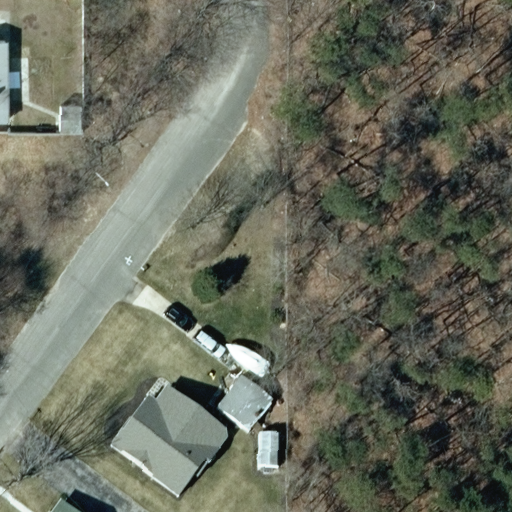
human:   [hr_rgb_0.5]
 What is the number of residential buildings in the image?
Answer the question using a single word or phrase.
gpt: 3

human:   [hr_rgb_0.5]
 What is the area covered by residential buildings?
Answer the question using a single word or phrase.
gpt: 440m2

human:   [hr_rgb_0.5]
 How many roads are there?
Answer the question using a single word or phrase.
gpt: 1

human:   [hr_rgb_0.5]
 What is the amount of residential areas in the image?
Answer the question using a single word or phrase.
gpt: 1

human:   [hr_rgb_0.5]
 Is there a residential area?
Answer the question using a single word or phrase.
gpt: yes

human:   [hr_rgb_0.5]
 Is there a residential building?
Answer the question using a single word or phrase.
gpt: yes

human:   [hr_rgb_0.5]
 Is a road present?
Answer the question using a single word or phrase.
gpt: yes

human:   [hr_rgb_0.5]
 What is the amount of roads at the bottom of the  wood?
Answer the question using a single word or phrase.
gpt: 1

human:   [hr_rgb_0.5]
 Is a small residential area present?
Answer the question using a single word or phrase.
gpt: no

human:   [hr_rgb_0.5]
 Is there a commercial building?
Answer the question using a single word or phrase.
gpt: no

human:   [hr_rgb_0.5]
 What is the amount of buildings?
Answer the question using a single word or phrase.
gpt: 5

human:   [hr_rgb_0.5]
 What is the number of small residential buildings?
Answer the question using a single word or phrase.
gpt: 0

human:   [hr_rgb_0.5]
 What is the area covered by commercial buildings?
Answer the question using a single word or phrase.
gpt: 0m2

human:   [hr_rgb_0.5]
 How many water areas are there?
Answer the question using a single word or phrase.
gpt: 0

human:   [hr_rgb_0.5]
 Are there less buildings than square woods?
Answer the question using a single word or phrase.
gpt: no

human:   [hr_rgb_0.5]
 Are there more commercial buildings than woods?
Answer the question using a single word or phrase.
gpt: no

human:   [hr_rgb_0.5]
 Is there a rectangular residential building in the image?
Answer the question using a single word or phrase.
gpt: yes

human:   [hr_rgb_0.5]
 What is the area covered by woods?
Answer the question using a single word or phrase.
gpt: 6505m2

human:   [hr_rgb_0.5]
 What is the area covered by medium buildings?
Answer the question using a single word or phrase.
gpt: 440m2

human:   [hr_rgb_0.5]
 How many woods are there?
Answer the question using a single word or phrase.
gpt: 1

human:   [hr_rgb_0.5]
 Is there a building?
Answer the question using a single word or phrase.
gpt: yes

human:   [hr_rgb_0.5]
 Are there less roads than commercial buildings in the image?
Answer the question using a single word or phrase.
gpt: no

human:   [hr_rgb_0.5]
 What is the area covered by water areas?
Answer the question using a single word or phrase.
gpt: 0m2

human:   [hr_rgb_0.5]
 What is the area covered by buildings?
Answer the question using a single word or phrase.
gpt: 504m2

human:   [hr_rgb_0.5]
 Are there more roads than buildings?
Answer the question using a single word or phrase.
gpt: no

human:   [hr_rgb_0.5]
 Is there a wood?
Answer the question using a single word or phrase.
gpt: yes

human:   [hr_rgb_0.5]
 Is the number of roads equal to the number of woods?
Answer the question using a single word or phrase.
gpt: yes

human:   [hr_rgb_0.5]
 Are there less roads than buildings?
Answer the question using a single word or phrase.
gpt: yes

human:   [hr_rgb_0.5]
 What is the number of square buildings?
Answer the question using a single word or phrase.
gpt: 0

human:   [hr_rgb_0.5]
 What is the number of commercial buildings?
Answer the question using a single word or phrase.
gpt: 0

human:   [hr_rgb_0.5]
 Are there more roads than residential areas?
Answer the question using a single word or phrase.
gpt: no

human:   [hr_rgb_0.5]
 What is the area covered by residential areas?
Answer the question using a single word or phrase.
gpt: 4525m2

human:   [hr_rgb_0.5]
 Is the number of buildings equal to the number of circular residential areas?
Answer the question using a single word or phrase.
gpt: no

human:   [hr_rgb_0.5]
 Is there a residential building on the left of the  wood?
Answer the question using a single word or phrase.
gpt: yes

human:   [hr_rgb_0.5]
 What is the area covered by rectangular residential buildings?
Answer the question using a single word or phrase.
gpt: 129m2

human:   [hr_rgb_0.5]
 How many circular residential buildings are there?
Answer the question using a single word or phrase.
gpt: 0

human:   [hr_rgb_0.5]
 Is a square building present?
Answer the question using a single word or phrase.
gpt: no

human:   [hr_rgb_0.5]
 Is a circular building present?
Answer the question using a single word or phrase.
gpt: no

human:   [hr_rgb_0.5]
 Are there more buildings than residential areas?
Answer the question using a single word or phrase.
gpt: yes

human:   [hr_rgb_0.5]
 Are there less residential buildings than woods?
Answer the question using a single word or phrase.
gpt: no

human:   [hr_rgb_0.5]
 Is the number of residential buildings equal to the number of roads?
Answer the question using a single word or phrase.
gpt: no

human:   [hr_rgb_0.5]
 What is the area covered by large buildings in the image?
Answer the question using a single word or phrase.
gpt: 0m2

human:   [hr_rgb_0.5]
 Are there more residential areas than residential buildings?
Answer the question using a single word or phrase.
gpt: no

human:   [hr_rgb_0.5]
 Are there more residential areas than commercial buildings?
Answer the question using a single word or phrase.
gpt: yes

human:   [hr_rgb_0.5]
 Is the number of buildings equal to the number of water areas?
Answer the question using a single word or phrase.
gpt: no

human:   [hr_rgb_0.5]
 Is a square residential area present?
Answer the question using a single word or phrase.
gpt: no

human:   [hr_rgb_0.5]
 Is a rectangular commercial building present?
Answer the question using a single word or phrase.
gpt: no

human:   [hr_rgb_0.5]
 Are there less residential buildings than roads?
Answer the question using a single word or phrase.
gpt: no

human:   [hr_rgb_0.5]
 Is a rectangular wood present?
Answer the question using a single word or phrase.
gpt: yes

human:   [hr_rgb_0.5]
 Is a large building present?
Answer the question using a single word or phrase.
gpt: no

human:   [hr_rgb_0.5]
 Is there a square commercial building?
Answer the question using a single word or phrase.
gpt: no

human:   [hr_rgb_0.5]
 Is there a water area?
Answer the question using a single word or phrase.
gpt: no

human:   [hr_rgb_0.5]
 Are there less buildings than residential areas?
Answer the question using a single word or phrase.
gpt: no

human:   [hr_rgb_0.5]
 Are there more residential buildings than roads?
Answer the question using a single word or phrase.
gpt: yes

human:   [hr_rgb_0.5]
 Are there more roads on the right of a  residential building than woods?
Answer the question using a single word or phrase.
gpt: no

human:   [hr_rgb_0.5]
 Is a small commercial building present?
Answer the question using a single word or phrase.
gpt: no

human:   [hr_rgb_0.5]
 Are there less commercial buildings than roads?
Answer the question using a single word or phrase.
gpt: yes

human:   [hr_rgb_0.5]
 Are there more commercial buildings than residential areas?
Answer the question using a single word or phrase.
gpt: no

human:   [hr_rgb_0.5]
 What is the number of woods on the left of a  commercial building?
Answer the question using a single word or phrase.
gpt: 0

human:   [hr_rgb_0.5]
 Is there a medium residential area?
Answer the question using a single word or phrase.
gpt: no

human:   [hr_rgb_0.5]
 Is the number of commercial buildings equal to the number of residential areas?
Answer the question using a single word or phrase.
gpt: no

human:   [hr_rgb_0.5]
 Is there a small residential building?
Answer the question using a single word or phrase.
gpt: no

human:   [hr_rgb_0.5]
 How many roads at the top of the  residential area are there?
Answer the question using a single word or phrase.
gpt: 1

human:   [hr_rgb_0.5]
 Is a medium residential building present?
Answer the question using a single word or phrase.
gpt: yes